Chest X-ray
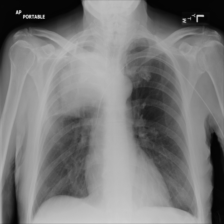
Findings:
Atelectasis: negative
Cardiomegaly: negative
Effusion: negative
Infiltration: negative
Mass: positive
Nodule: negative
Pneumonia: negative
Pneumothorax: negative
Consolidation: negative
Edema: negative
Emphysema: negative
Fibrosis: negative
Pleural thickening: negative
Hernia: negative